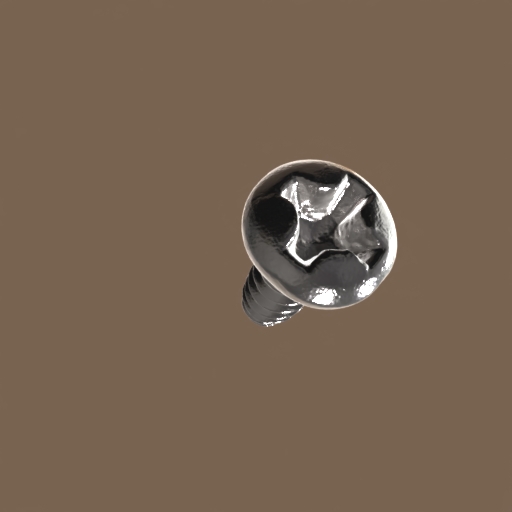
Label: screw